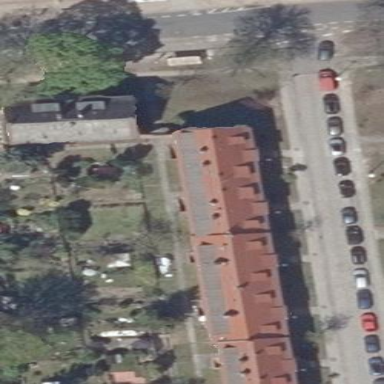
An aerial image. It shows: Gabled roof on building that houses apartments.